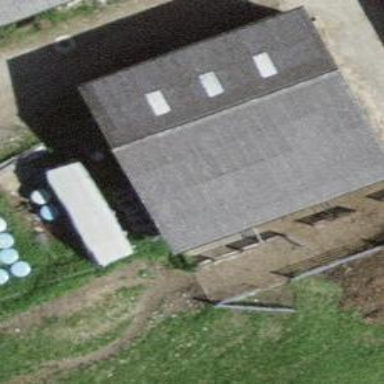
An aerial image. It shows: Farm auxiliary building.